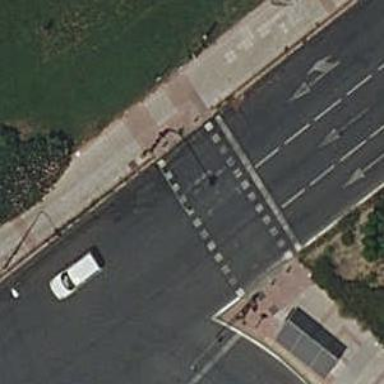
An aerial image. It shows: Road with traffic signals and zebra crossing with traffic signals.